Interaction volume radius: 10 \u00c5
Interaction volume height: 25 \u00c5
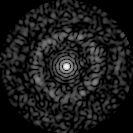
Disorder parameter: 0.8358